You are looking at the envelope spectrum of a bearing's vibration signal. The marked vertical lines are the theoretical fault frequencies for the outer race, inner race, rolling elements, and cage. Diagnose the bearing from this image, choosing from: normal, inner_race, outer_race, ball.
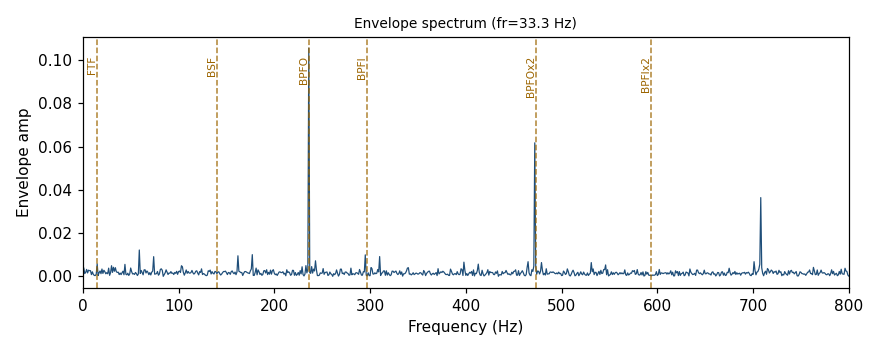
Answer: outer_race